Question: I am working in an application where I need to know the intermediate points between two xy coordinates in CIE 1931 colour space.
In the picture below we can see that a linear transition (straight line) between A and B will go through a series of other colours, and I am struggling to find a mathematical way of describing the transitions between A and B.
Any ideas?

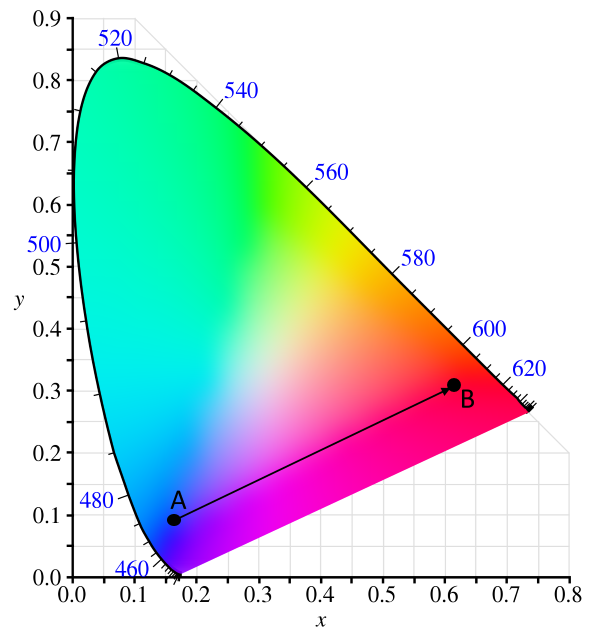
Answer: If I got your problem correctly, it's just a matter of finding a parameterization of a point on segment A-B in your illustration. The fact that it is a color is irrelevant.
Let with coordinates (Xc,Yc) be such a point.
Then C can be written as:
'''
Xc = Xa + a * (Xb-Xa)
Yc = Ya + a * (Yb-Ya)
'''
where is a fractional number in the range [0 ; 1]